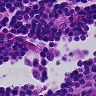
Metastatic tissue present: no